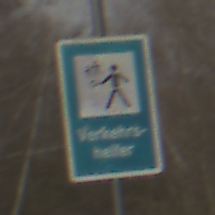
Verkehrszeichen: Verkehrshelfer
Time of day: MorningAfternoon
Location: Outdoor (Nature)
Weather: PartlyCloudy
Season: Winter
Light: Natural